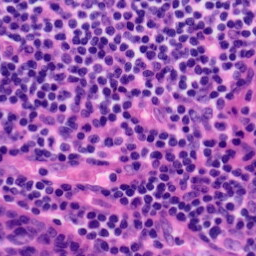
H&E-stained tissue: Tonsil